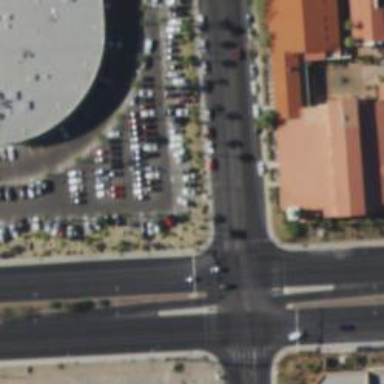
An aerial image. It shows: Solid stop line on the road.